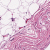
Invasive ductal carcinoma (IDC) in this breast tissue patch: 1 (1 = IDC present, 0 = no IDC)